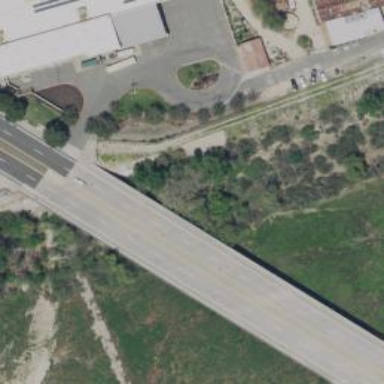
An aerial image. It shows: Retaining wall.